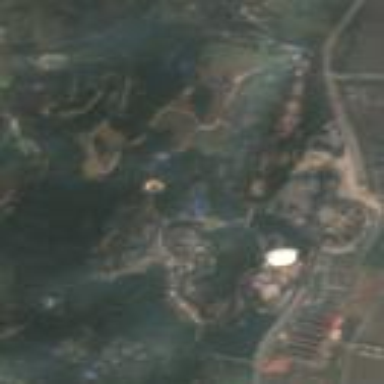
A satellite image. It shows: Theme park.